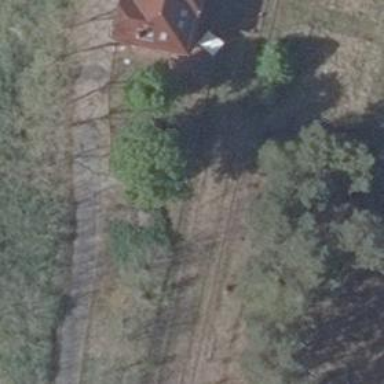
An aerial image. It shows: Abandoned railway.